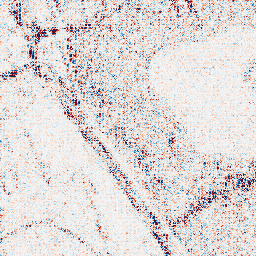
Category: wavelet
Decomposition family: wavelet_dwt
Decomposition parameters: wavelet: db8
level: 1
Upsampling method: sinc_hamming
Upsampling parameters: scale: 2
kernel_size: 4
Upsampling scale: 2